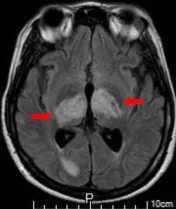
Posterior limb of internal capsule and thalamus.
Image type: radiology (mri)